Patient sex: M
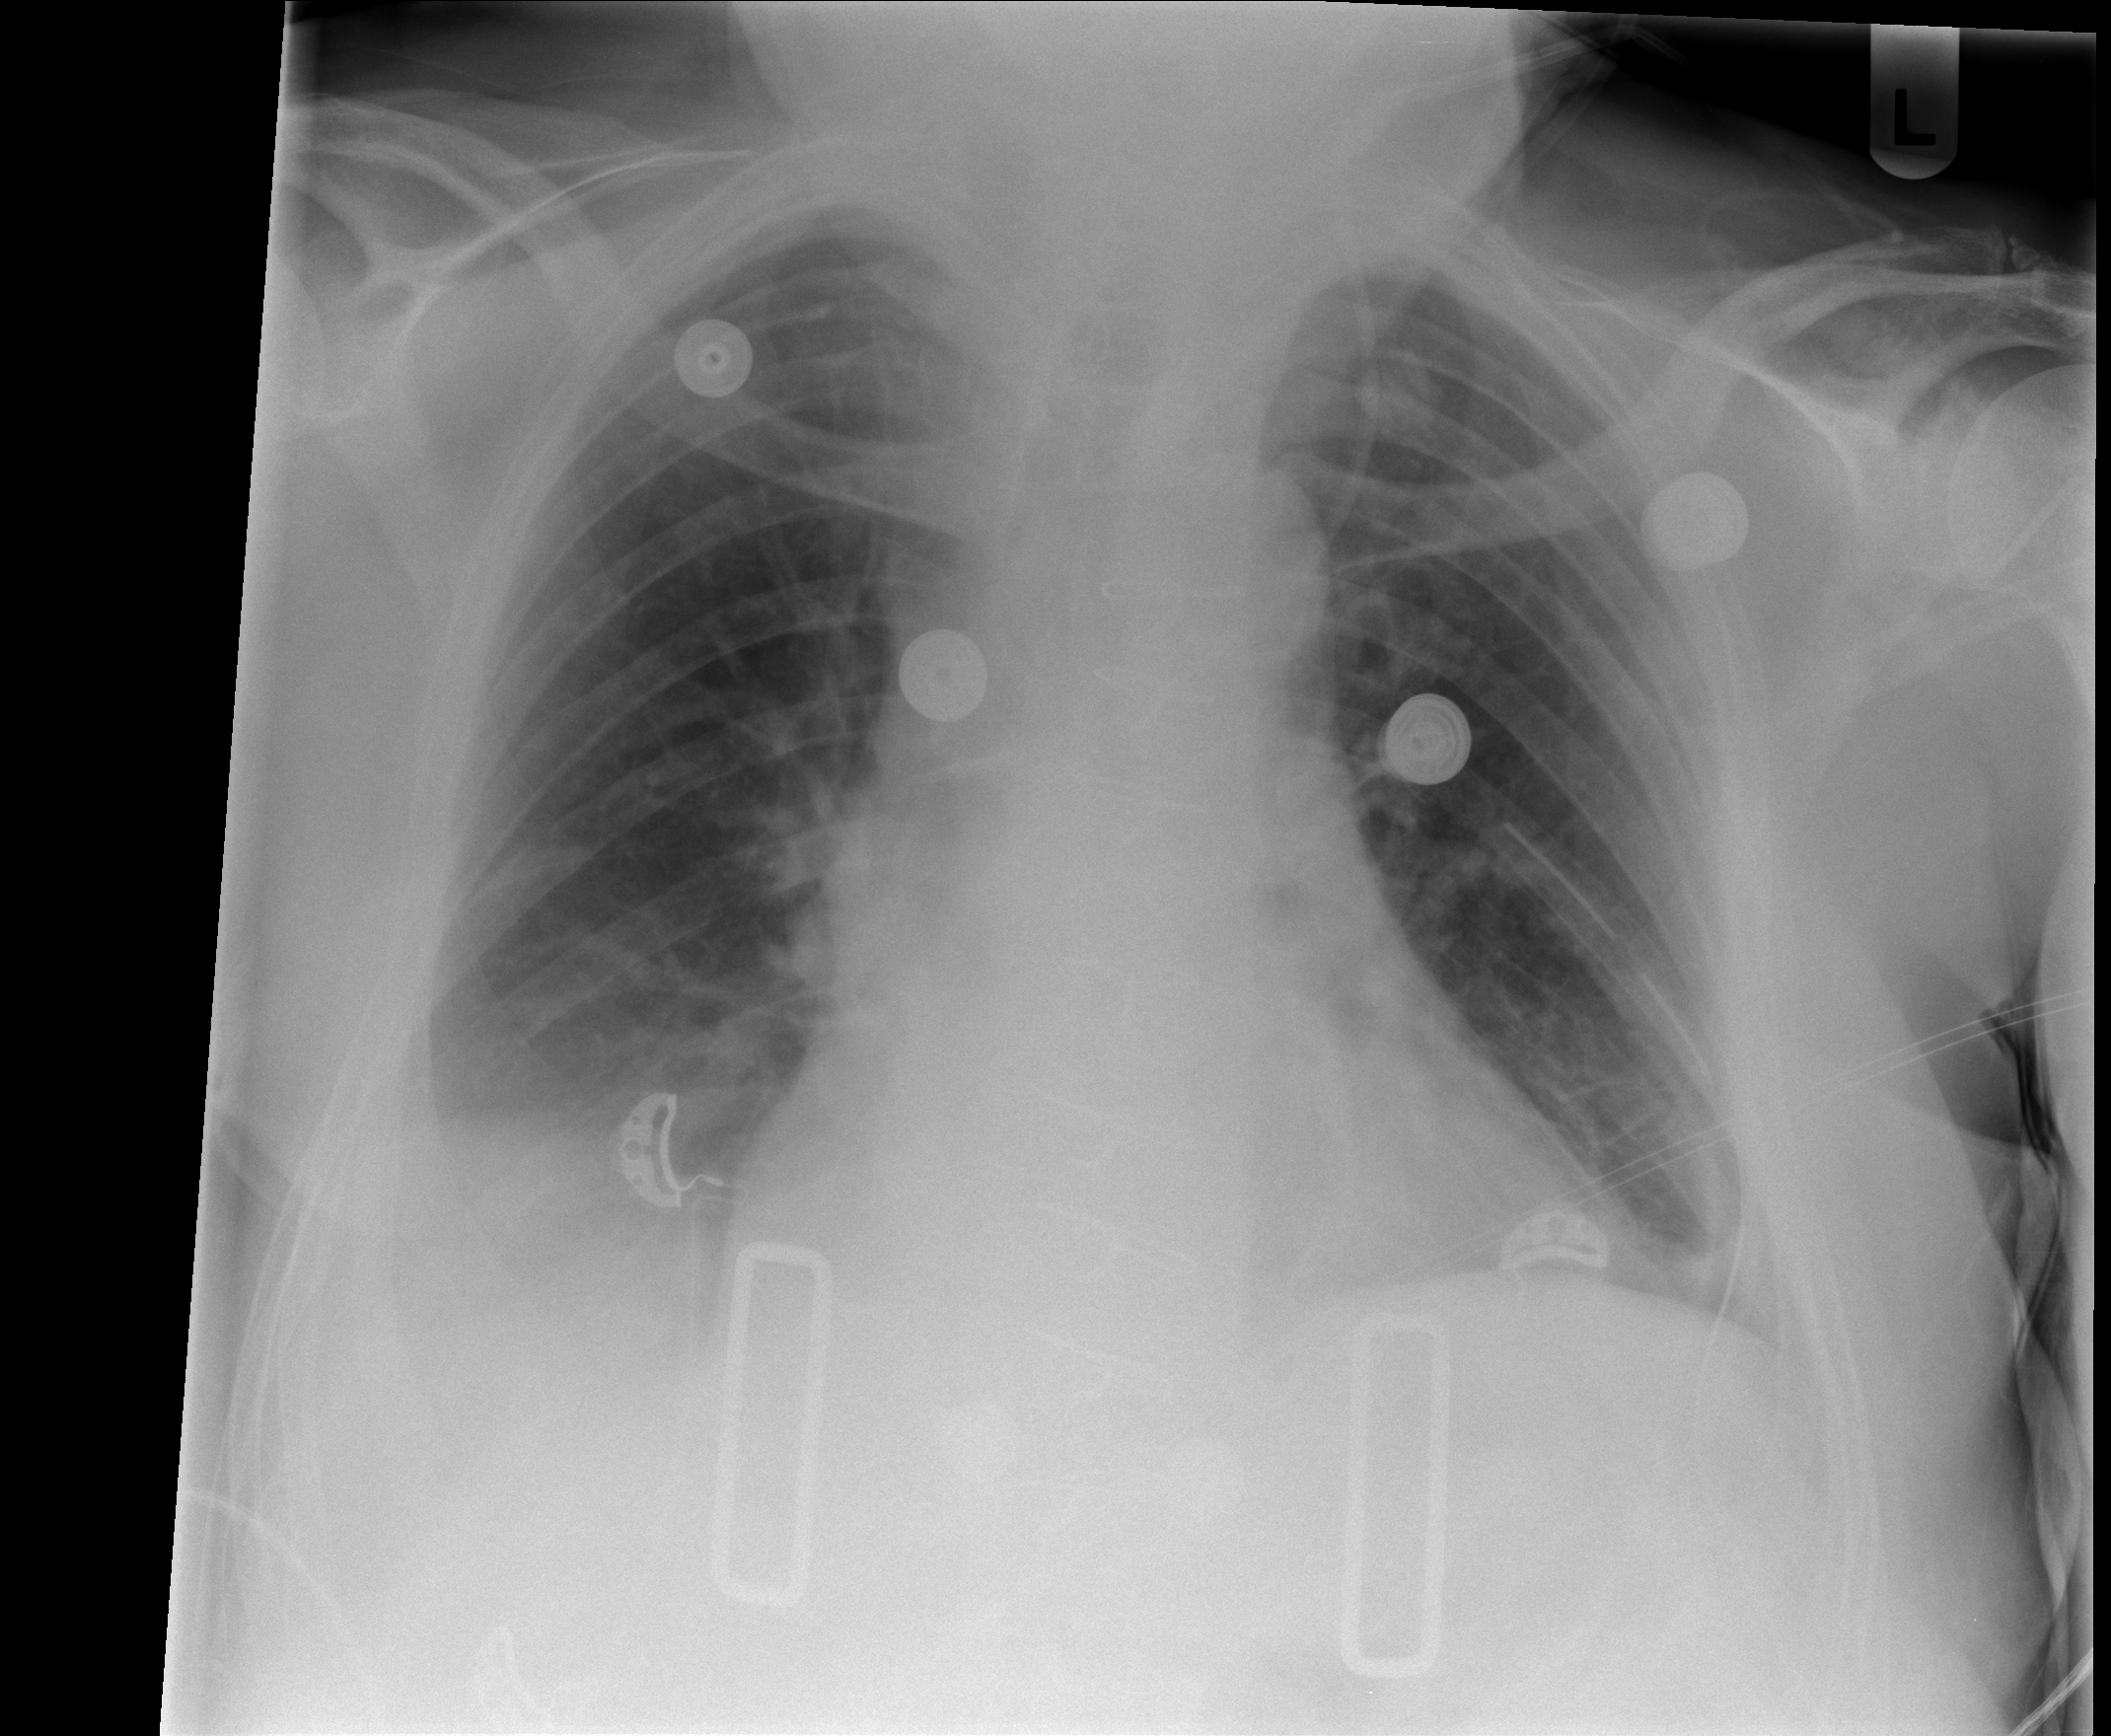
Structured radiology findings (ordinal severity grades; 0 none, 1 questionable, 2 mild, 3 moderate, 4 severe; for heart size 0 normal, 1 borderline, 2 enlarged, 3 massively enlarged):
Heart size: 2
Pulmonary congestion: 0
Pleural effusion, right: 2
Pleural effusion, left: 1
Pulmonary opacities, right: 0
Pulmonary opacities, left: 0
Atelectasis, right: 2
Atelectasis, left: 2